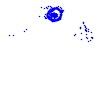
Particle: electron